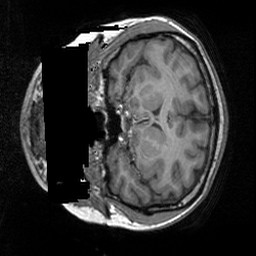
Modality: T1w
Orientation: coronal
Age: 23
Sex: female
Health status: healthy
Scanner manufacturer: siemens
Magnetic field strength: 3 T
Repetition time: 1.9 s
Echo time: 0.00252 s